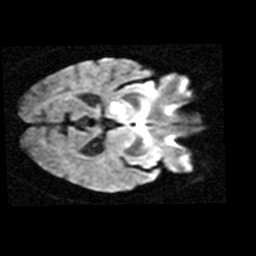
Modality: TRACE
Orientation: axial
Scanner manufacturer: siemens
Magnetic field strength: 1.5 T
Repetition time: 8.1 s
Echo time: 0.119 s